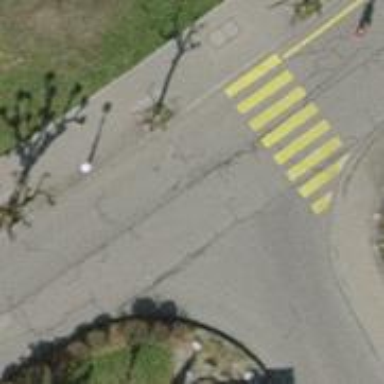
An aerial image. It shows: Traffic calming hump on the road.